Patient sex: F
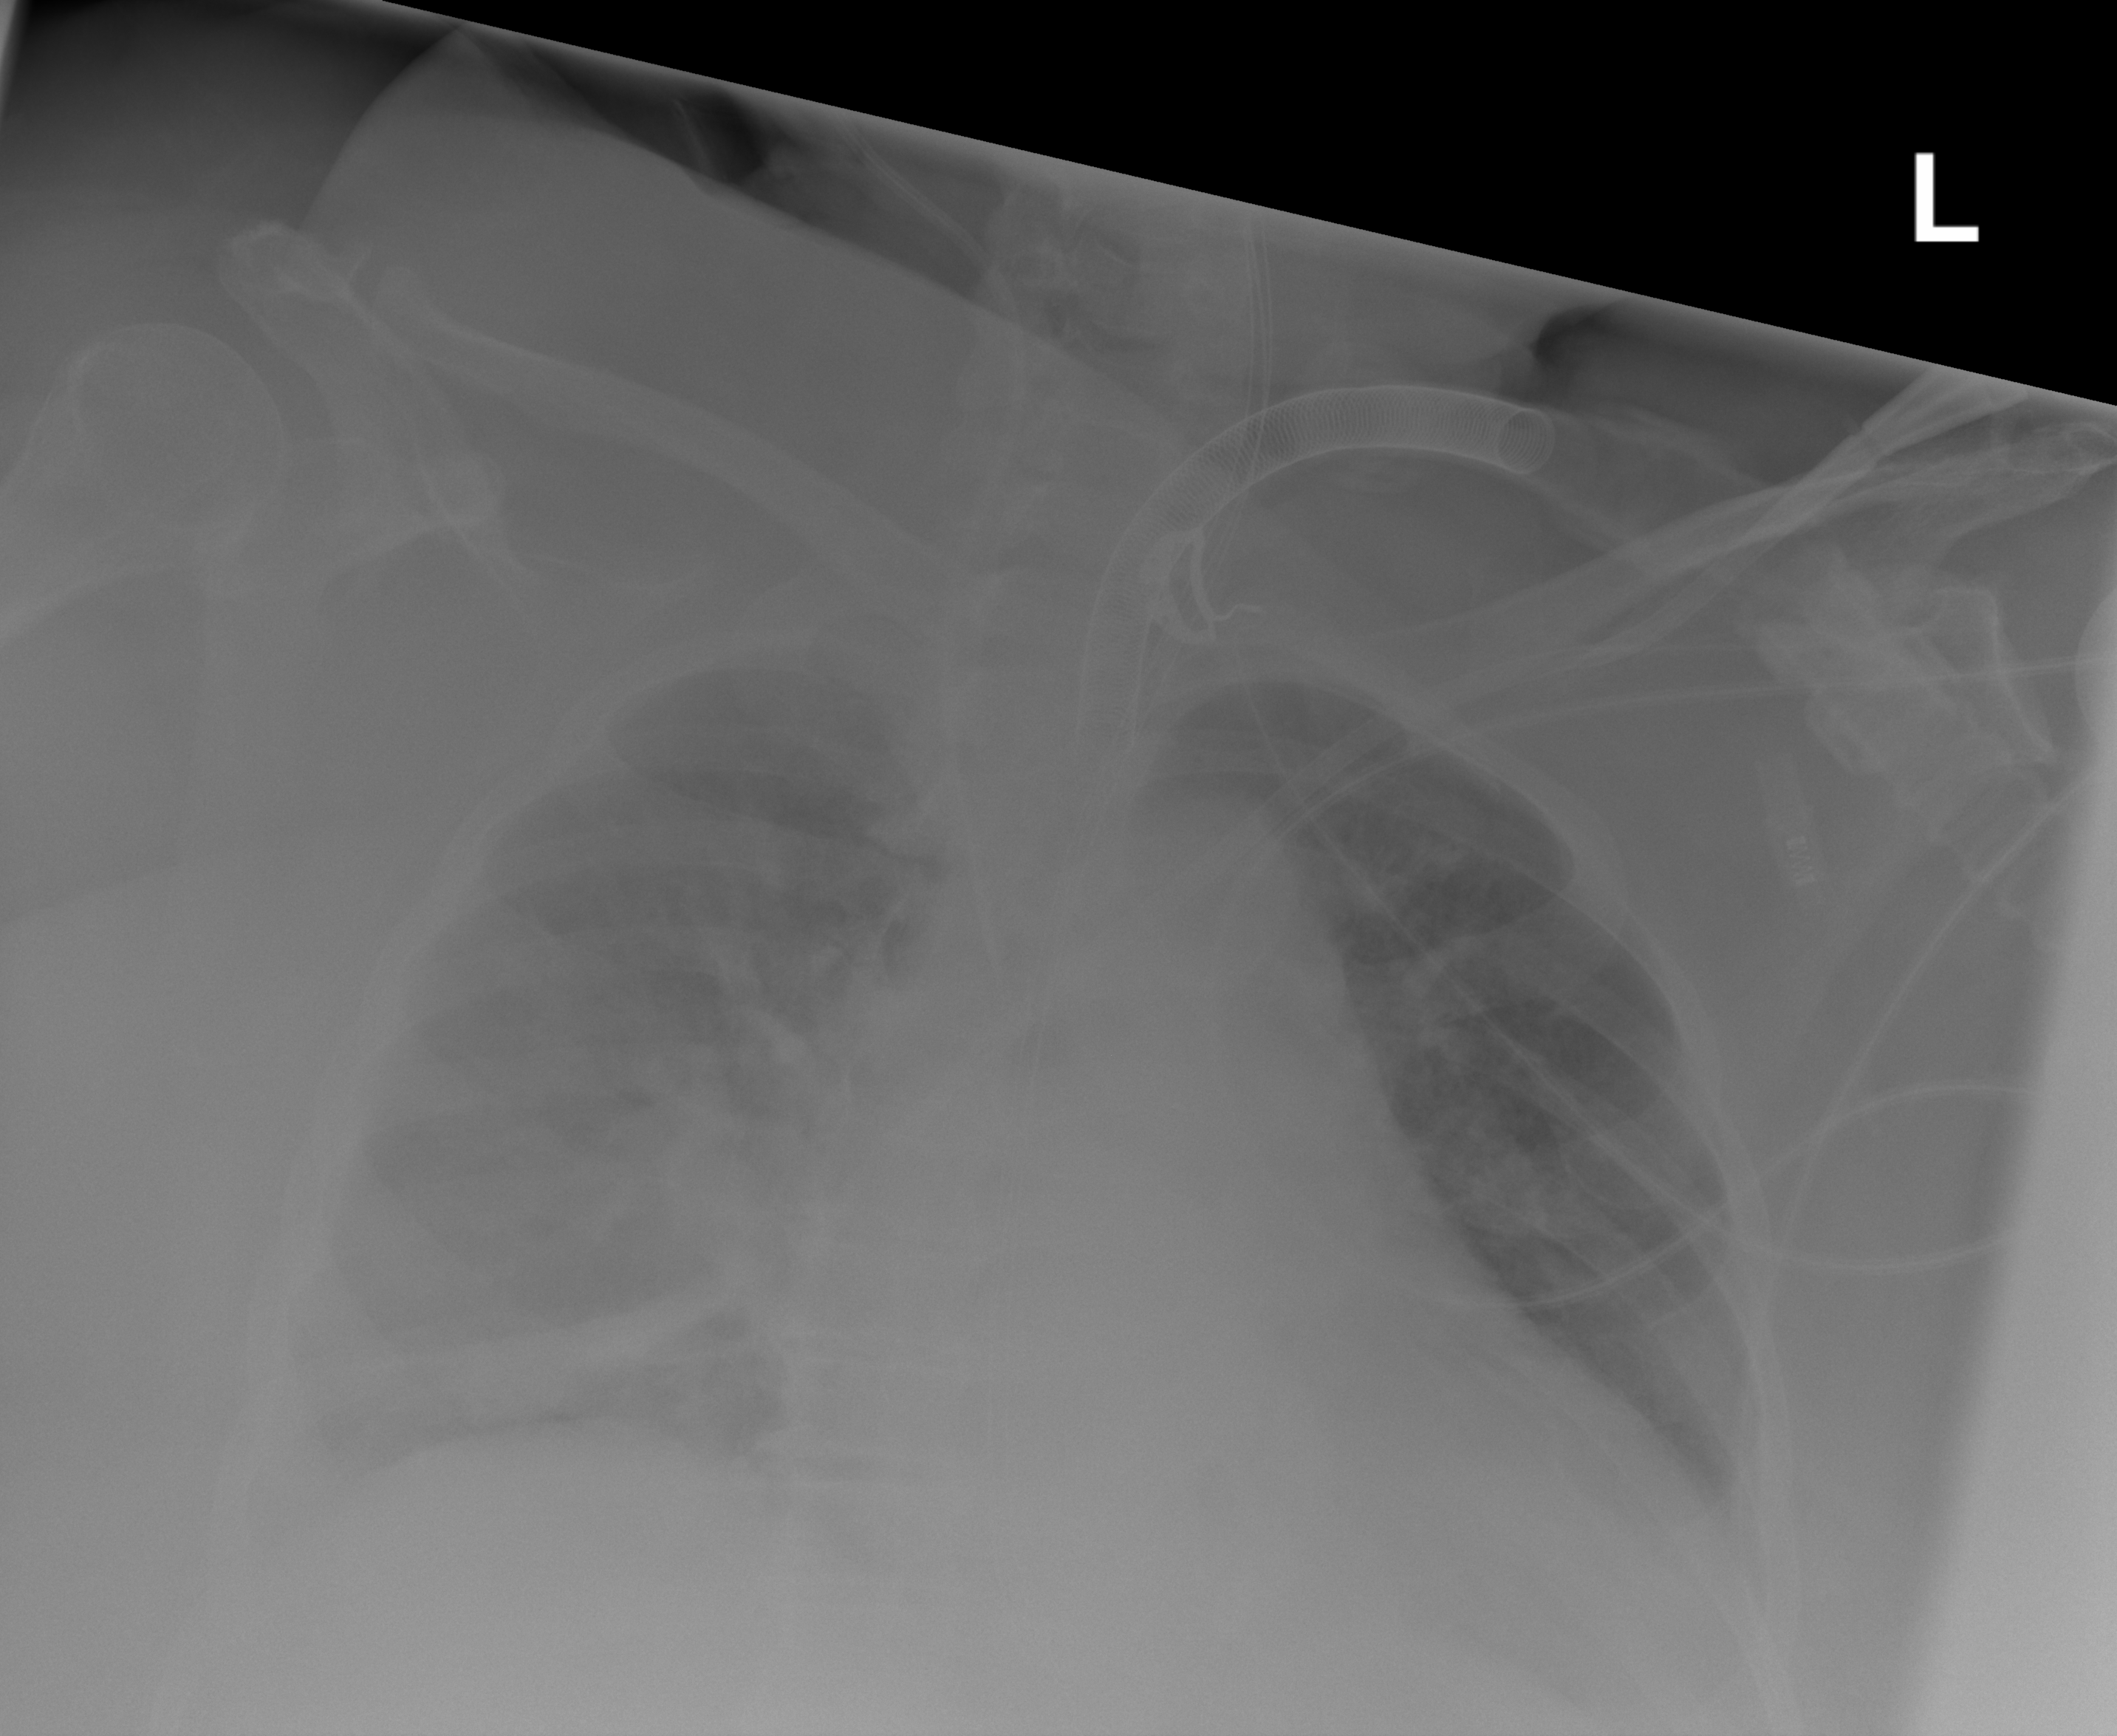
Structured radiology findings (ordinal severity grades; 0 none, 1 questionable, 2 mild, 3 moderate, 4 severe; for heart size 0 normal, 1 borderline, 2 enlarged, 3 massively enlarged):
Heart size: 2
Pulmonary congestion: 2
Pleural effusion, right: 2
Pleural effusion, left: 2
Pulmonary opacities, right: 0
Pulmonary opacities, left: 0
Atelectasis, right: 2
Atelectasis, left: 2